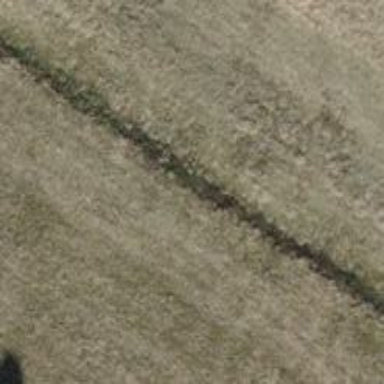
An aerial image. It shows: Ditch in the surroundings.